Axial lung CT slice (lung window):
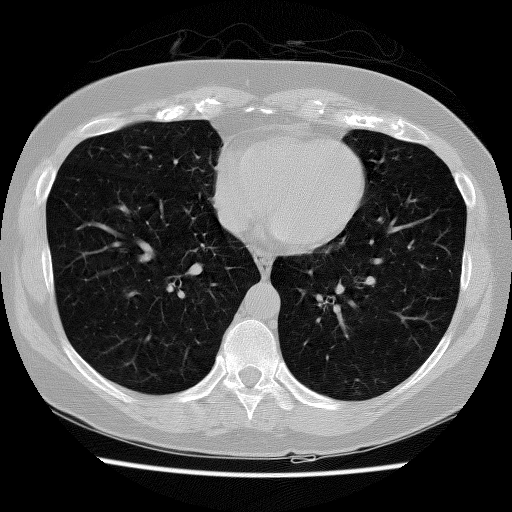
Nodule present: no